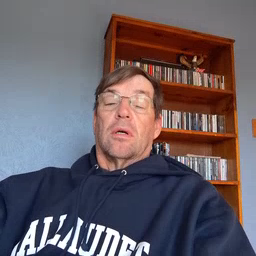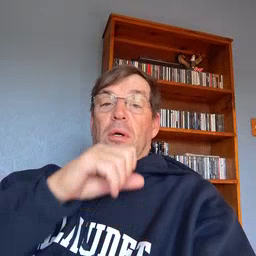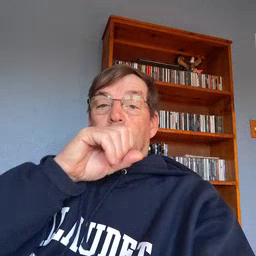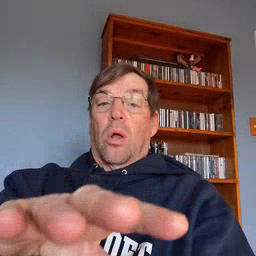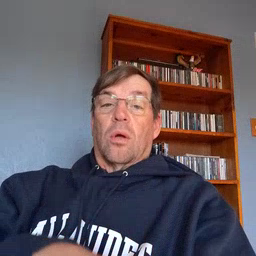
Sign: blow